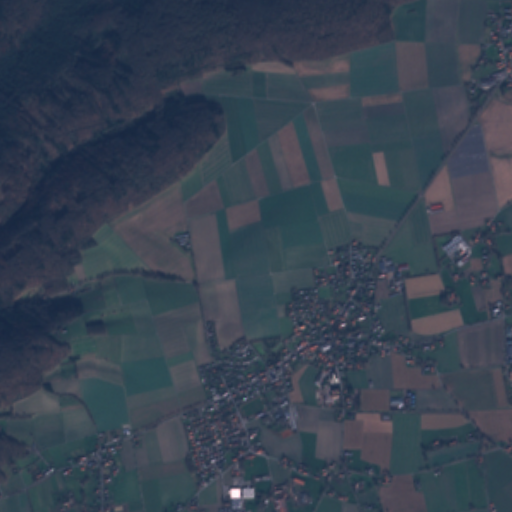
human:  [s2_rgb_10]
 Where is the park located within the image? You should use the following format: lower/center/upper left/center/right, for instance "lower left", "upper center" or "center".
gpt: The park is located in the lower center of the image.
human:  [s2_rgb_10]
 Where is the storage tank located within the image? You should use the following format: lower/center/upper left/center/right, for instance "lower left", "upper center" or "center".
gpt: The storage tank is located in the lower center of the image.
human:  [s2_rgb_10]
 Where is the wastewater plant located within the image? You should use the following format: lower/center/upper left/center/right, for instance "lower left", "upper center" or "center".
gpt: The wastewater plant is located in the lower right of the image.
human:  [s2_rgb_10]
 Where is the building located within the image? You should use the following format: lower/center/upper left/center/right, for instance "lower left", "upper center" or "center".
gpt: There is no building in the image.